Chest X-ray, PA view. Patient: 27 years old, sex F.
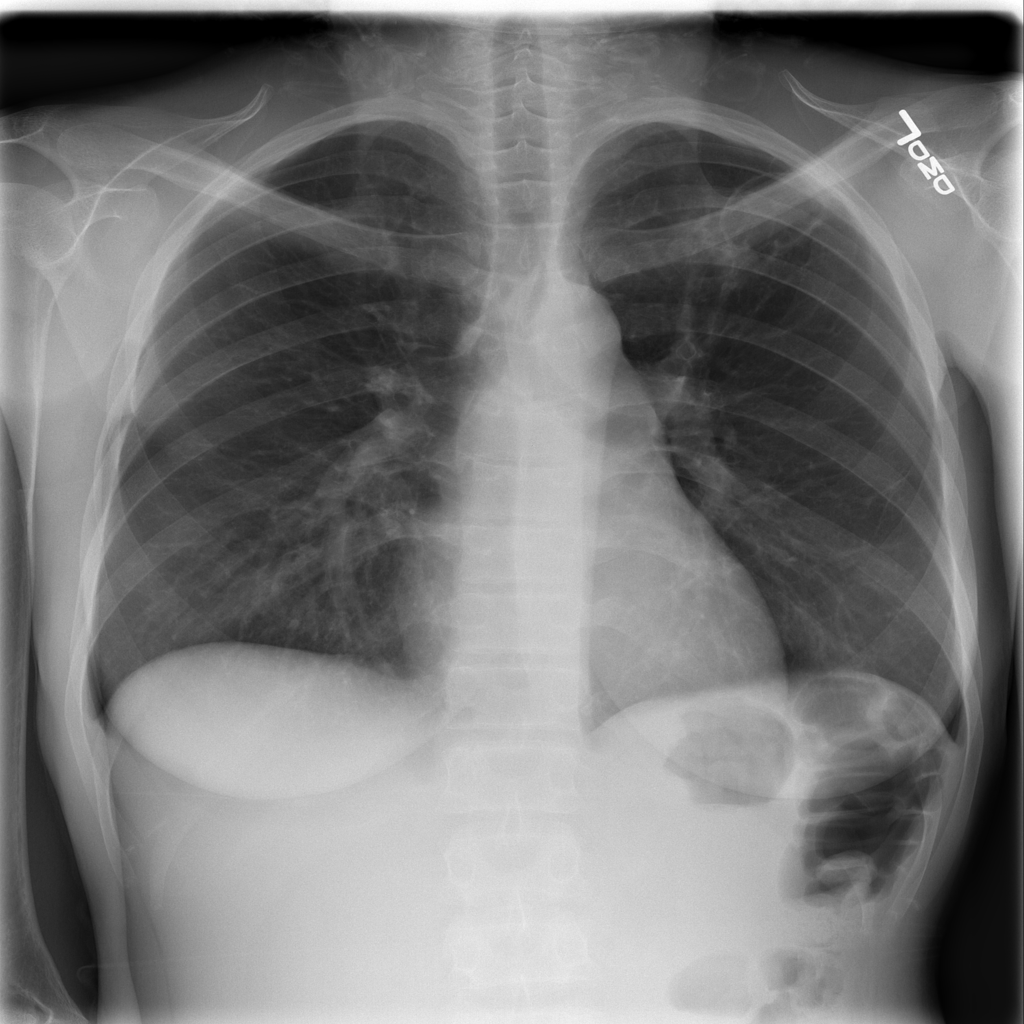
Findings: Fibrosis